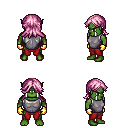
a pixel art fantasy rpg character, male body template, orc, green skin, steel chest armor, red pants, pink loose hair, gold gloves, four views (front, back, left, right), 2x2 character sprite sheet, small pixel art, hard edges, no anti-aliasing